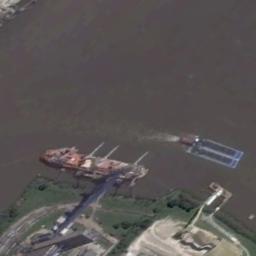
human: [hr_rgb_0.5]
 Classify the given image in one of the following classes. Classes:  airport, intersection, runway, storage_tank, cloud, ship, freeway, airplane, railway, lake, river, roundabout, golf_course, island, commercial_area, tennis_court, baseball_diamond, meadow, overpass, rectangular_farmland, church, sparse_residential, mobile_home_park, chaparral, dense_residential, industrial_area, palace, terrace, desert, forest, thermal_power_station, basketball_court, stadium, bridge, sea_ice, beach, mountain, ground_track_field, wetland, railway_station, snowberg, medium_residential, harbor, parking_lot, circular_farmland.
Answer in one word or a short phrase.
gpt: ship